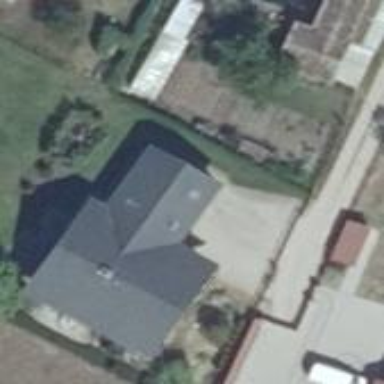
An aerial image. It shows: Detached building with gabled roof.